Question: '''
Option Explicit
Public PlotName As String
Public PlotRange As Range
Sub Tester()
Range("TCKWH.V.1").Select
AddPlot ActiveSheet.Range("C9:C13,D9:O13")
End Sub
Sub AddPlot(rng As Range)
With ActiveSheet.Shapes.AddChart
PlotName = .Name
.Chart.ChartType = xlLineMarkers
.Chart.SetSourceData Source:=Range(rng.Address())
.Chart.HasTitle = True
.Chart.ChartTitle.Text = Range("C9")
End With
Set PlotRange = rng
Application.EnableEvents = False
rng.Select
Application.EnableEvents = True
End Sub
Sub RemovePlot(rng As Range)
If Not PlotRange Is Nothing Then
If Application.Intersect(rng, PlotRange) Is Nothing Then
On Error Resume Next
rng.Parent.Shapes(PlotName).Delete
On Error GoTo 0
End If
End If
End Sub
Private Sub Worksheet_SelectionChange(ByVal Target As Range)
RemovePlot Target
End Sub
'''
I have this code that creates a graph, based on the information that was accepted through a check box. But any account you do not select appears as a "blank" legend entry
Is there a macro code to delete "blank" legend entries?

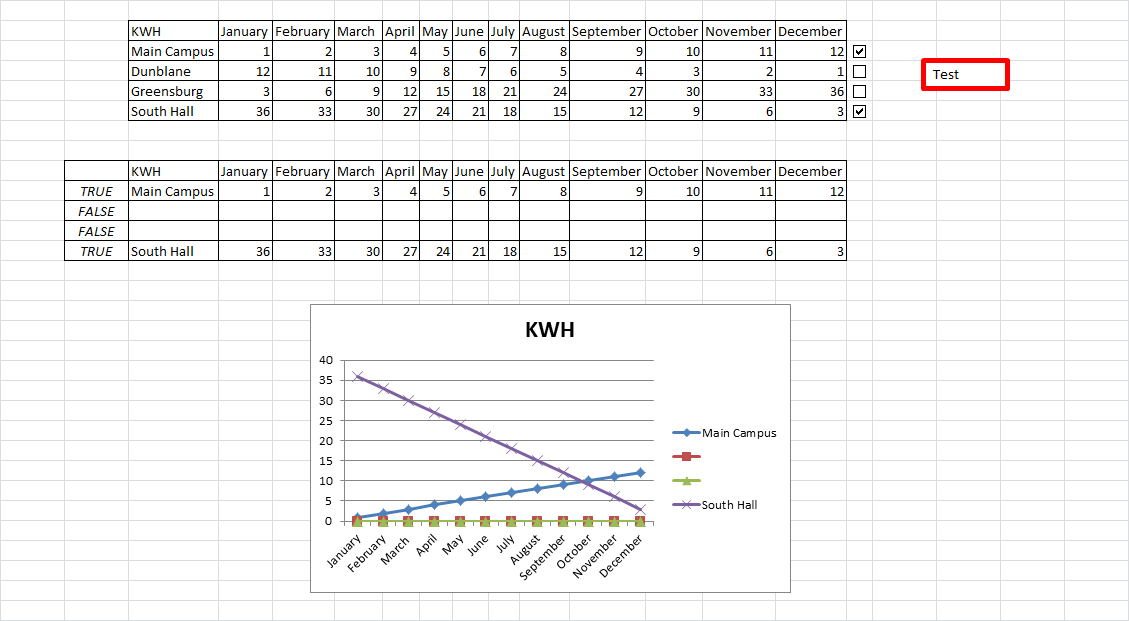
Answer: Below the table create another table. Then link the checkboxes to the table below the first table. Then after True/False enter '=IF($B10=TRUE,C3,"")'
After that replace AddPlot 'ActiveSheet.Range("C9:C13,D9:O13")' with the range of the bottom table.